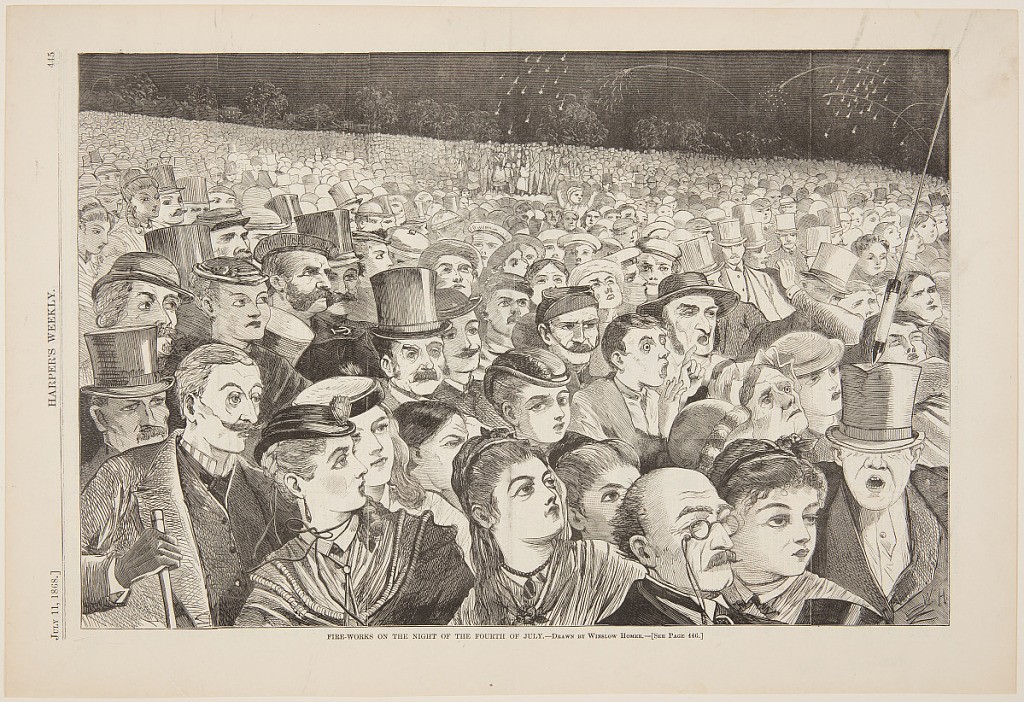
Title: Fire-Works on the Night of the Fourth of July
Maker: Winslow Homer, American, 1836–1910
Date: July 11, 1868
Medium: Wood engraving in black ink on paper
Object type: Print
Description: Faces of a large crowd of people watching fireworks.